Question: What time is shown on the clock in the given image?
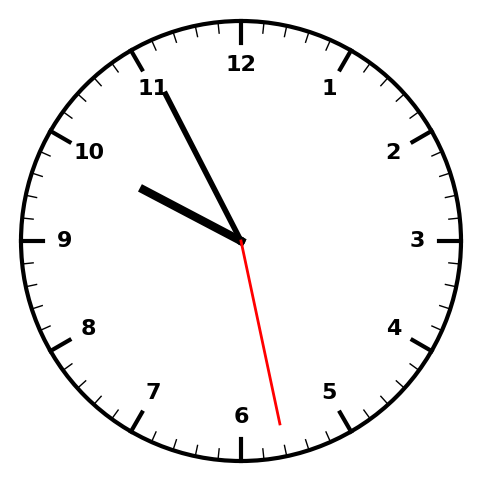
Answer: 09:55:28